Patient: sex F, age 36
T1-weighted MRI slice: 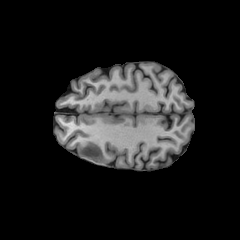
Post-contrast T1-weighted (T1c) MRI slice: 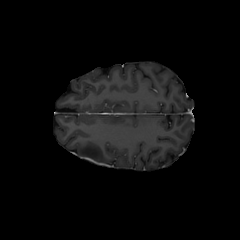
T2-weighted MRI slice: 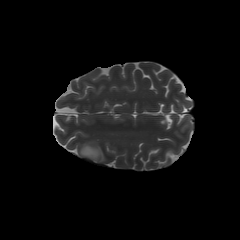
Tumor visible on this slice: yes
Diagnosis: Astrocytoma, IDH-mutant
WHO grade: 2